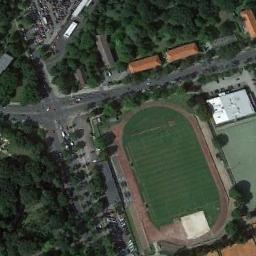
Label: ground_track_field